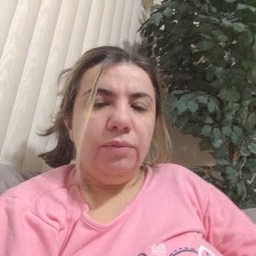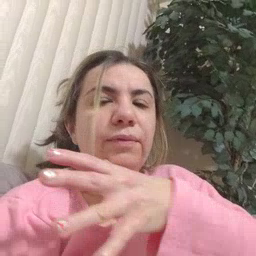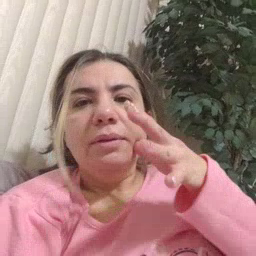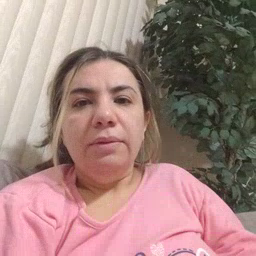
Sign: farm